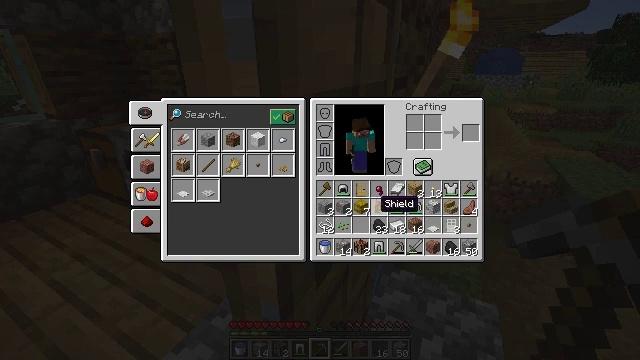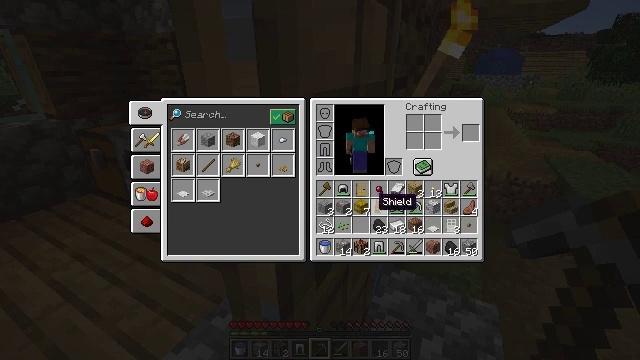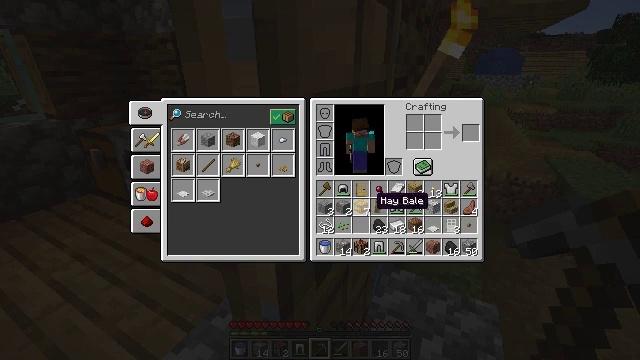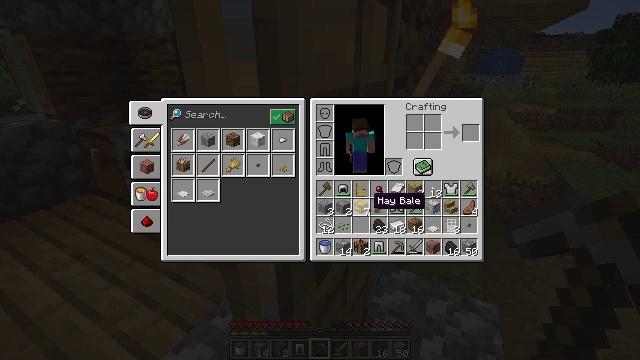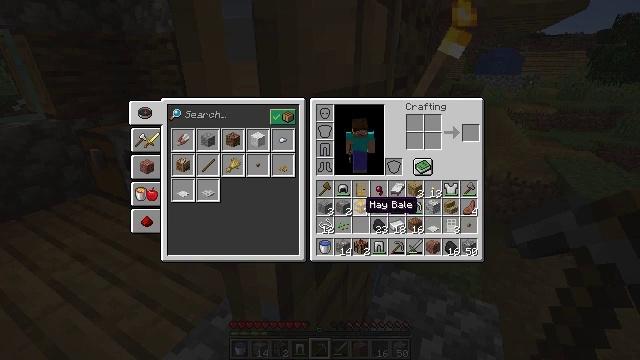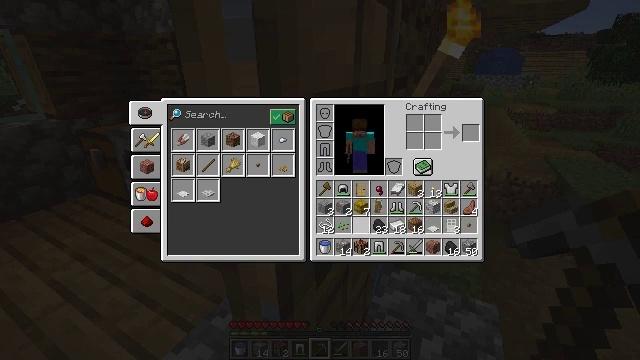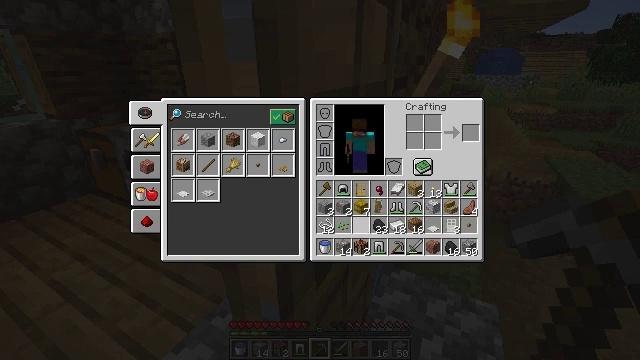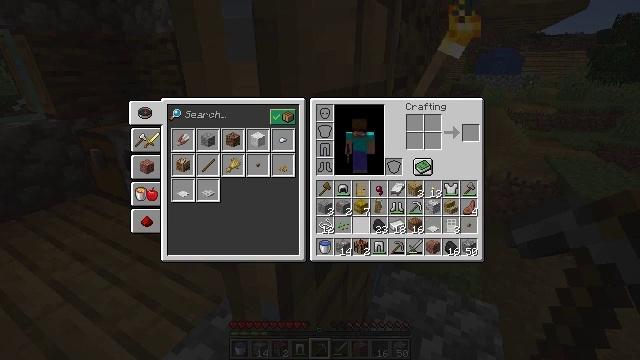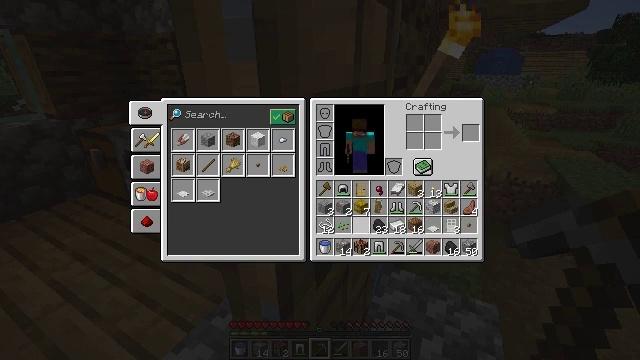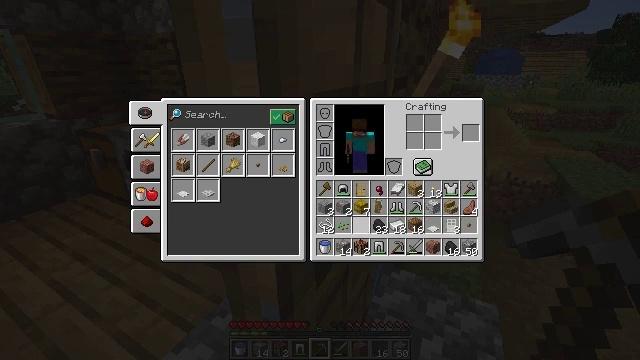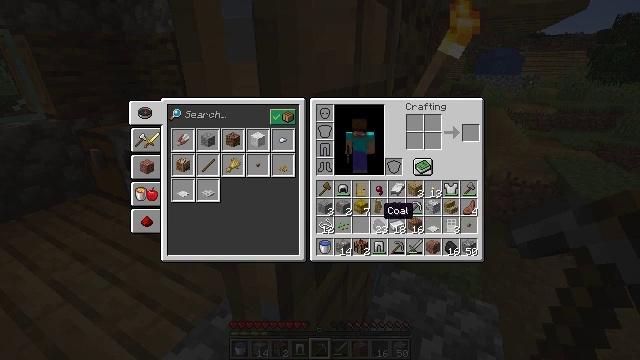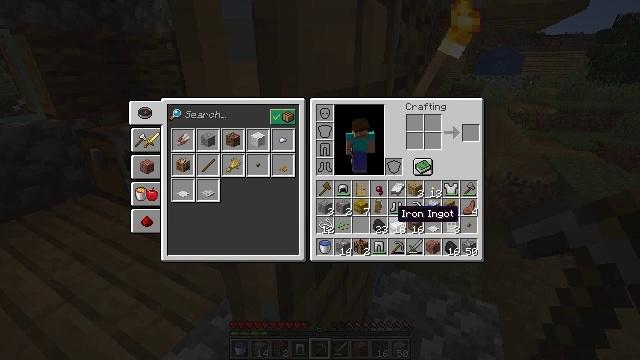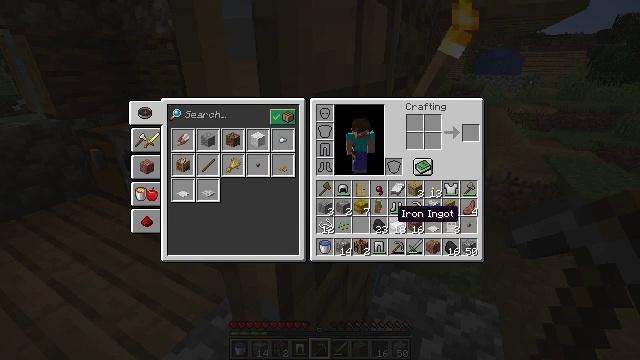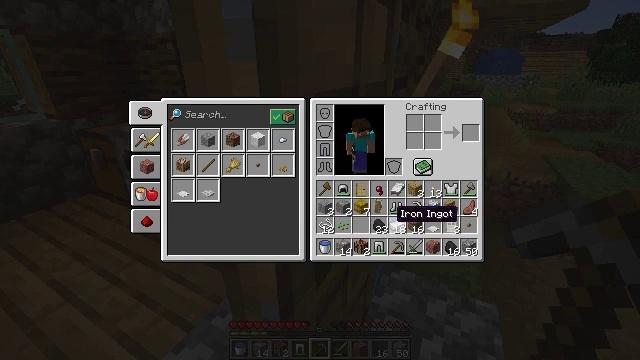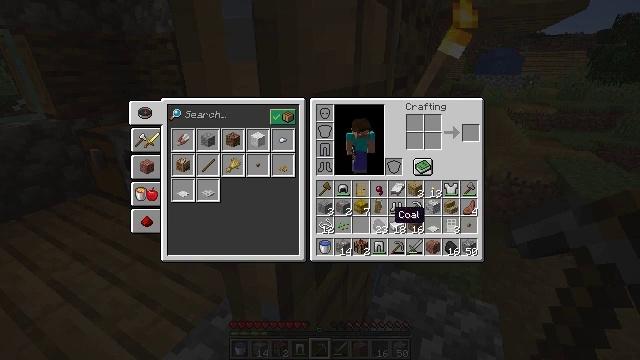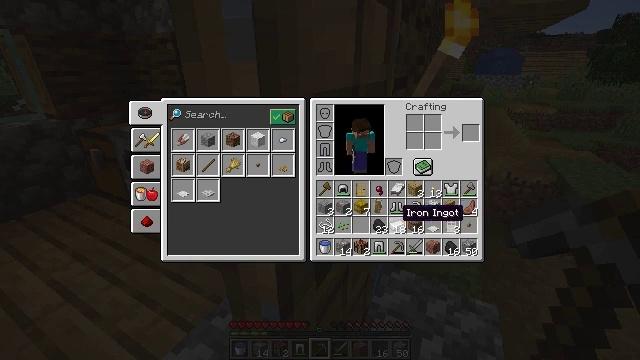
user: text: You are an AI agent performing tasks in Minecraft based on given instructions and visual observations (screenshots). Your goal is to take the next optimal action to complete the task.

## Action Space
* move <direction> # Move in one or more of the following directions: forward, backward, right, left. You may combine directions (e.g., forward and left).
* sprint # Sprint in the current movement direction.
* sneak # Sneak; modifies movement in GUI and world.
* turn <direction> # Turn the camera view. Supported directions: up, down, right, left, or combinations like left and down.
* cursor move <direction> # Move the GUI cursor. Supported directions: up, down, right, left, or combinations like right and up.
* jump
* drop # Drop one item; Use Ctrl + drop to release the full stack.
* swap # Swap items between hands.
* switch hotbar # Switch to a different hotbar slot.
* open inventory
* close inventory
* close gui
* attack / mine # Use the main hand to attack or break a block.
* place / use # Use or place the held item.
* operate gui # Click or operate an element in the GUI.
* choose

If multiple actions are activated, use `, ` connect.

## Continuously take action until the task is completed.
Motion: motion action
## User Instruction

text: Remove the oak door from its frame.
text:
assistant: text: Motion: no_op
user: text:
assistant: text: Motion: no_op
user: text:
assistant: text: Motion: no_op
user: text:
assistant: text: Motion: turn left
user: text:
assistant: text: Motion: no_op
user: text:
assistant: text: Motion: no_op
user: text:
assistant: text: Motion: no_op
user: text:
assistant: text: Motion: no_op
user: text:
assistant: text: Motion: no_op
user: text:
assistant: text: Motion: turn right
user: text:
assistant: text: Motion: turn right
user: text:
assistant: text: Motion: no_op
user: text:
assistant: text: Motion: no_op
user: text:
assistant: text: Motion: no_op
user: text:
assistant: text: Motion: turn right
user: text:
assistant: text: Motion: turn right
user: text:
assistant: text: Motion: no_op
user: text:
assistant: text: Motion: no_op
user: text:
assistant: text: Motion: no_op
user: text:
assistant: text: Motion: no_op
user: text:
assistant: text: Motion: no_op
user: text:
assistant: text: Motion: no_op
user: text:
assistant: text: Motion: no_op
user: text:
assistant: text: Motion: no_op
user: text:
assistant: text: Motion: no_op
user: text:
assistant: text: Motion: no_op
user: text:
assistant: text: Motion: no_op
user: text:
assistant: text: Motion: no_op
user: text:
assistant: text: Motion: no_op
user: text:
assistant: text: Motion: no_op